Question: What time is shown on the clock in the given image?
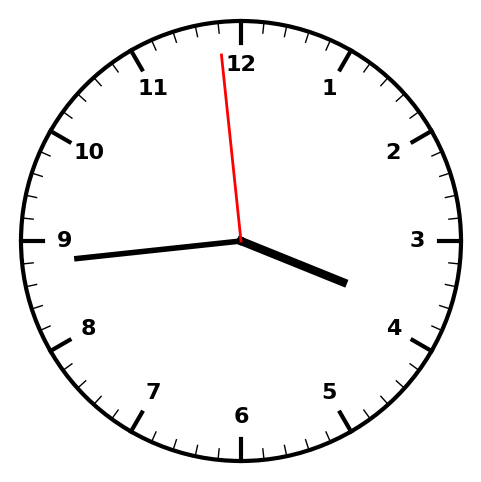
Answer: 03:43:59